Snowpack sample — Loveland Pass, Silver Plume, Colorado, USA (2/11/26, 12:00 PM MST)
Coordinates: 39.663, -105.886
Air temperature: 35 °F
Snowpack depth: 82 cm
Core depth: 30 cm
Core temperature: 28.4 °F
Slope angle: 13°, slope face: 12°
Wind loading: high
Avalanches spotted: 1
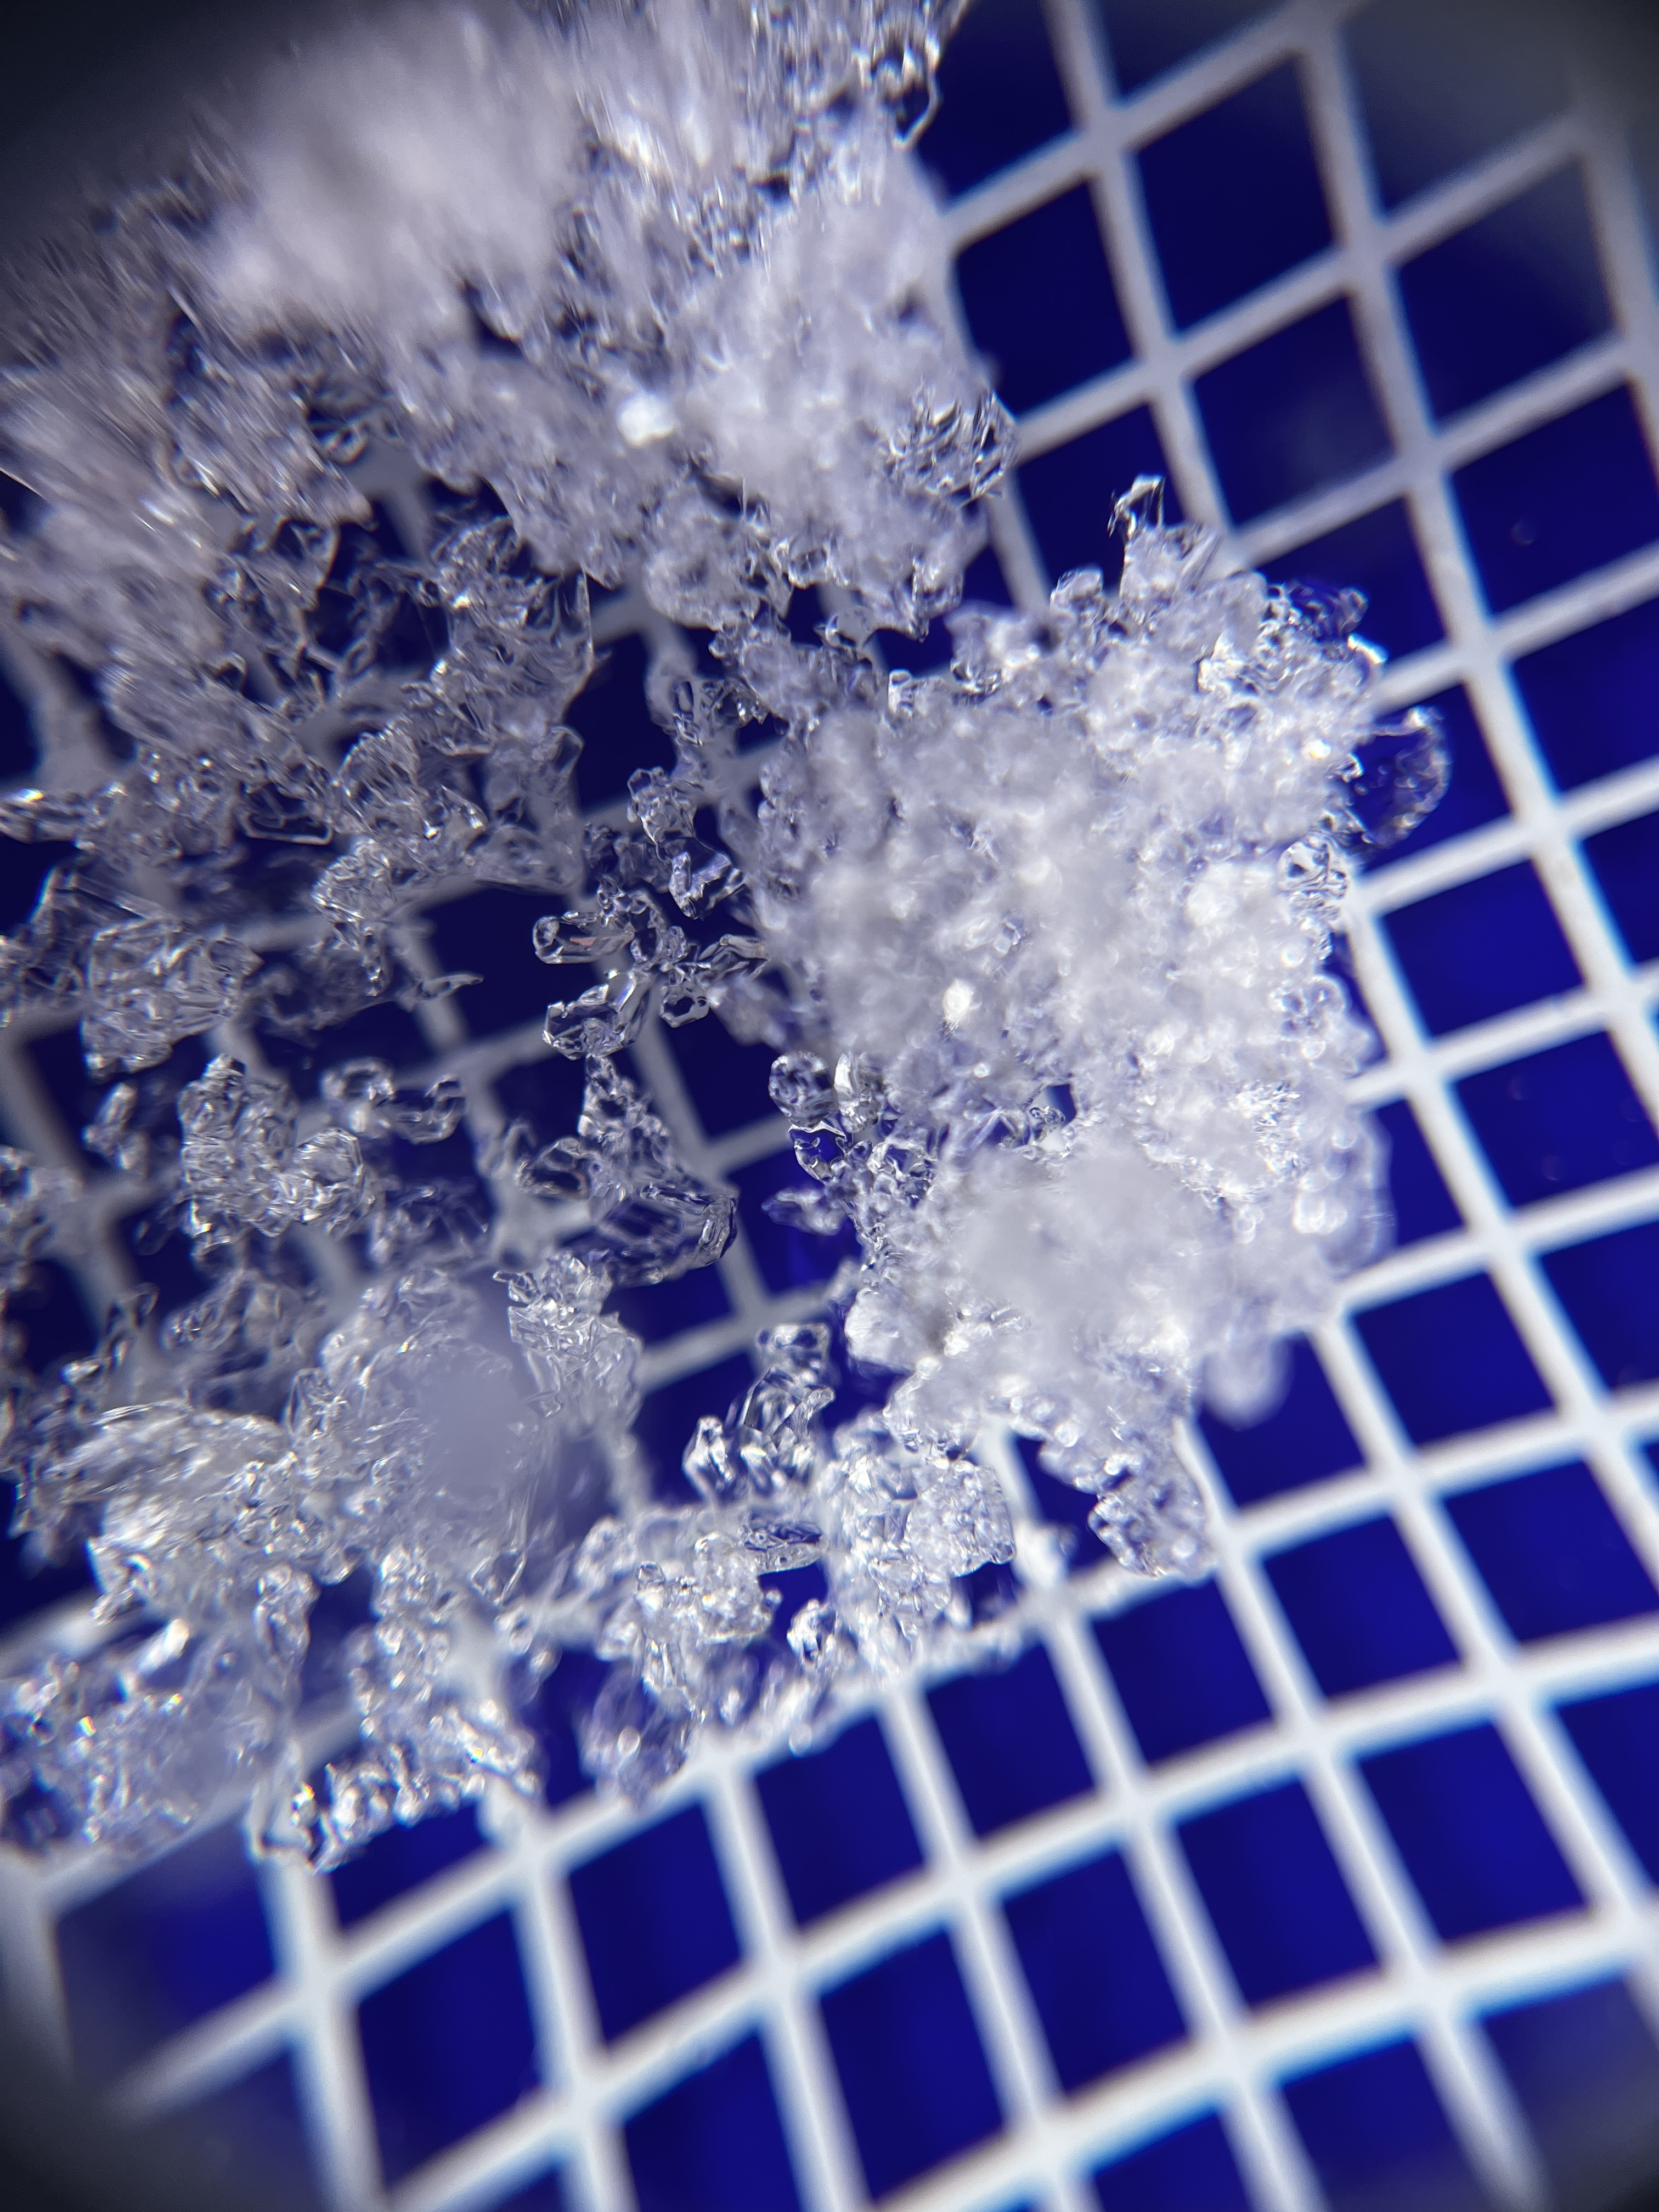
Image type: magnified_profile
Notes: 1 small avalanche spotted on the north side of the bowl, lots of wind loading